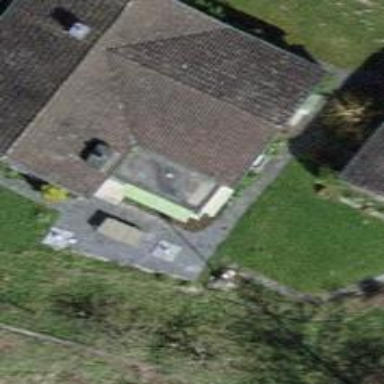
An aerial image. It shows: Building with tiled roof.